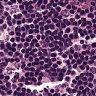
Metastatic tissue present: no